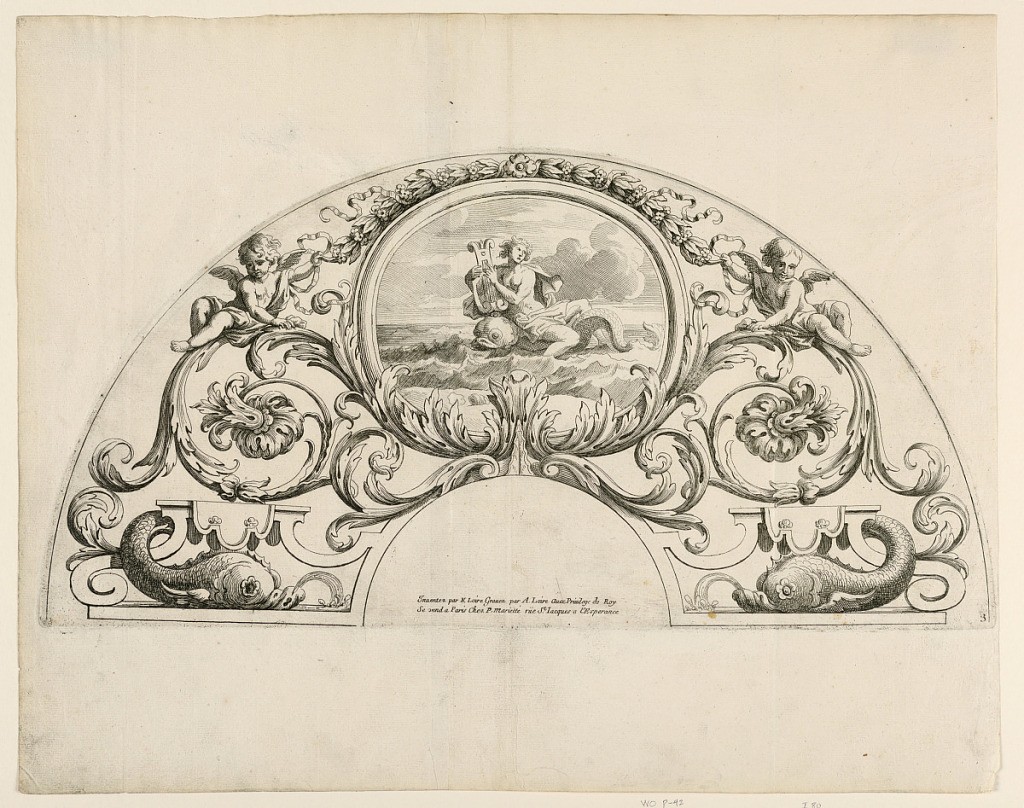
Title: Fan leaves, Third and fourth plates of the set, "Divers Desseins de grands Eventails, Encrans, et autres Ornamens, inventés et gravés par Nicolas Loire"
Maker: Alexis Loir, French, 1640 - 1713
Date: ca. 1670
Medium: Etching, engraving on laid paper
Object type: Print
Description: Semicircular plates. An ovoidal medallion showing Arion riding over the sea and rises from an acanthus chalice. Paris of putti, of pedestals, of dolphins blowing water.